Question: I have a simple convex problem I am trying to speed up the solution of. I am solving the argmin () of

where and is .
I can solve this easily with 'cvxpy'
'''
import numpy as np
from scipy.optimize import minimize
import cvxpy
np.random.seed(123)
T = 50
N = 5
R = np.random.uniform(-1, 1, size=(T, N))
cvtheta = cvxpy.Variable(N)
fn = -sum([cvxpy.log(1 + cvtheta.T * rt) for rt in R])
prob = cvxpy.Problem(cvxpy.Minimize(fn))
prob.solve()
prob.status
#'optimal'
prob.value
# -5.658335088091929
cvtheta.value
# matrix([[-0.82105079],
# [-0.35475695],
# [-0.41984643],
# [ 0.66117397],
# [ 0.46065358]])
'''
But for a larger 'R' this gets too slow, so I am trying a gradient based method with 'scipy''s 'fmin_cg':
'goalfun' is a 'scipy.minimize' friendly function that returns the function value and the gradient.
'''
def goalfun(theta, *args):
R = args[0]
N = R.shape[1]
common = (1 + np.sum(theta * R, axis=1))**-1
if np.any( common < 0 ):
return 1e2, 1e2 * np.ones(N)
fun = np.sum(np.log(common))
thetaprime = np.tile(theta, (N, 1)).T
np.fill_diagonal(thetaprime, np.ones(N))
grad = np.sum(np.dot(R, thetaprime) * common[:, None], axis=0)
return fun, grad
'''
Making sure the function and gradients are correct:
'''
goalfun(np.squeeze(np.asarray(cvtheta.value)), R)
# (-5.6583350819293603,
# array([ -9.12423065e-09, -3.36854633e-09, -1.00983679e-08,
# -1.49619901e-08, -1.22987872e-08]))
'''
But solving this just yields garbage, regardless of 'method', iterations, etc. (The only things that yields 'Optimization terminated successfully' is if 'x0' is practically equal to the optimal )
'''
x0 = np.random.rand(R.shape[1])
minimize(fun=goalfun, x0=x0, args=R, jac=True, method='CG')
# fun: 3.3690101669818775
# jac: array([-11.<PHONE>, -14.<PHONE>, -13.38560561, -5.60375334, -2.89210078])
# message: 'Desired error not necessarily achieved due to precision loss.'
# nfev: 25
# nit: 1
# njev: 13
# status: 2
# success: False
# x: array([ 0.<PHONE>, 0.24404118, 0.51627475, 0.21119326, -0.<PHONE>])
'''
I.e. this seemingly innocuous problem that 'cvxpy' handles with ease, turns out to be completely pathological for a non-convex solver. Is this problem really that nasty, or am I missing something? What would be an alternative to speed this up?
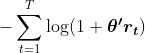
Answer: I believe the issue is that it is possible for 'theta' to be such that the 'log' argument becomes negative. It seems that you have identified this issue, and have 'goalfun' return the tuple '(100,100*ones(N))' in this case, apparently, as a heuristic attempt to suggest the solver that this "solution" is not . However, a stronger condition must be imposed, i.e., this "solution" is not . Of course, this can be done by providing appropriate constraints. (Interestingly, 'cvxpy' appears to handle this issue automatically.)
Here is a sample run, without bothering with providing derivatives. Note the use of a feasible initial estimate 'x0'.
'''
np.random.seed(123)
T = 50
N = 5
R = np.random.uniform(-1, 1, size=(T, N))
def goalfun(theta, *args):
R = args[0]
N = R.shape[1]
common = (1 + np.sum(theta * R, axis=1))**-1
return np.sum(np.log(common))
def con_fun(theta, *args):
R = args[0]
return 1+np.sum(theta * R, axis=1)
cons = ({'type': 'ineq', 'fun': lambda x: con_fun(x, R)})
x0 = np.zeros(R.shape[1])
minimize(fun=goalfun, x0=x0, args=R, constraints=cons)
'''
> '''
fun: -5.658334806882614
jac: array([ 0.0019, -0.0004, -0.0003, 0.0005, -0.0015, 0. ]) message: 'Optimization terminated successfully.'
nfev: 92
nit: 12
njev: 12 status: 0 success: True
x: array([-0.8209, -0.3547, -0.4198, 0.6612, 0.4605])
'''
Note that when I run this, I get an 'invalid value encountered in log' warning, indicating that at some point in the search a value of 'theta' is checked which barely satisfies the constraints. However, the result is reasonably close to that of 'cvxpy'. It would be interesting to check if the 'cvxpy' solution changes when the constraints are explicitly imposed in the 'cvxpy.Problem' formulation.